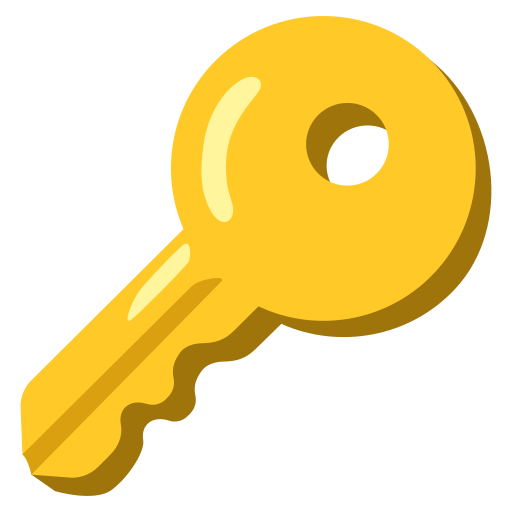
Emoji: 🔑